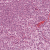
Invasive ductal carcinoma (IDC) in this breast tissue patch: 0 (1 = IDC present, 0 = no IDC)